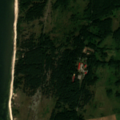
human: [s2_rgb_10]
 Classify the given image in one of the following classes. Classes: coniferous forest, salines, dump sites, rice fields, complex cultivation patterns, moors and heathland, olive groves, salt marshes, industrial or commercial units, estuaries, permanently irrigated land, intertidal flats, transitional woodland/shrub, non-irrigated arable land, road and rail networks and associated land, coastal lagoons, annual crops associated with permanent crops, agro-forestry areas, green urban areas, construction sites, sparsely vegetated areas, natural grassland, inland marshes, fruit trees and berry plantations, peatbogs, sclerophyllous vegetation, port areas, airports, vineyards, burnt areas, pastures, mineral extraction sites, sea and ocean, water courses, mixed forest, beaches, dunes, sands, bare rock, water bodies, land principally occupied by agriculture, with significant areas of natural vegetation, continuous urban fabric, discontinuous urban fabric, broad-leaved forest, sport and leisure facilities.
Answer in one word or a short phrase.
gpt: pastures, broad-leaved forest, moors and heathland, transitional woodland/shrub, beaches, dunes, sands, sea and ocean